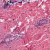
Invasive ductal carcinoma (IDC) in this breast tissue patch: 0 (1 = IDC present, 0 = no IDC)